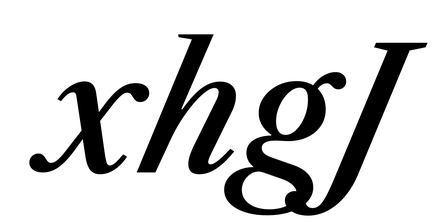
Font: LibreCaslonText-Italic_Medium_Italic